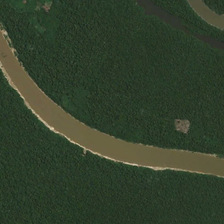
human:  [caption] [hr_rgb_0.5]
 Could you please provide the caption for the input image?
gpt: many green trees are in two sides of two brown rivers .

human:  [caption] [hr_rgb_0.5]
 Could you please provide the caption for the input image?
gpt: many green trees are in two sides of two brown rivers .

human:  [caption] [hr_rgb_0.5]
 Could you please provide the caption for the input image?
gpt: many green trees are in two sides of two brown rivers .

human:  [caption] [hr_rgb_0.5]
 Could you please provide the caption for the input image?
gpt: many green trees are in two sides of two brown rivers .

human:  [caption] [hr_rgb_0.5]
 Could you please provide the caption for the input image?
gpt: many green trees are in two sides of two brown rivers .